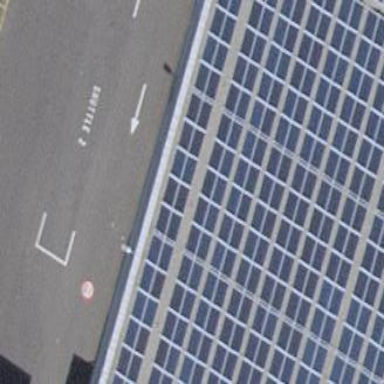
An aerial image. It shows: Solar power generator using photovoltaic method with solar photovoltaic panel types.